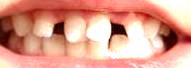
Condition: hypodontia